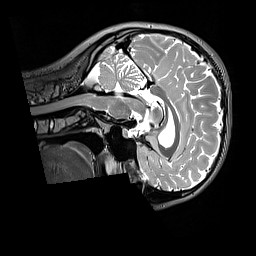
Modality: T2w
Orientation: sagittal
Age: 19
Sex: female
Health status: healthy
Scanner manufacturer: siemens
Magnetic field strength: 3 T
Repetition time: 3.2 s
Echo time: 0.568 s